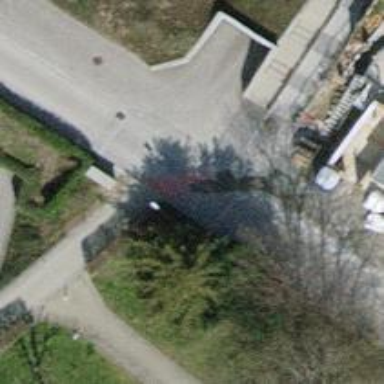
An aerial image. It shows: Concrete steps.